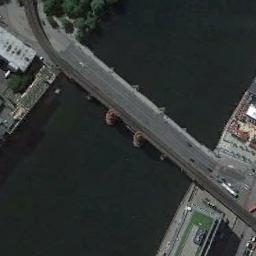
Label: bridge